Question: I have designed a sql query to run some stats against 6500 inspectors but it is taking too long. There are many other select queries in sql but they are running okay but the "TotalVisitsWithAtLeastOneReport" select is running very very slow.
Requirements:
-
Tables:
'''
Inspectors: InspectorID
InspectionScope: ScopeID, InspectorID (FK)
Visits: VisitID, VisitDate ScopeID (FK)
VisitsDoc: DocID, DocType, VisitID (FK)
'''
SQL:
'''
DECLARE
@DateFrom90 date, @DateTo date, @DateFrom180 date, @DateFrom date;
SELECT @DateTo = CAST(GETDATE() AS DATE)
,@DateFrom90 = CAST(GETDATE() - 90 AS DATE)
,@DateFrom180 = CAST(GETDATE() - 180 AS DATE)
DECLARE @Inspectors TABLE (
InspectorID int,
InspectorGrade int,
DateFrom date,
DateTo date
);
insert into @inspectors (
InspectorID ,
InspectorGrade,
DateFrom ,
DateTo
)
select tmp.InspectorID , tmp.InspectorGrade
,case when tmp.VisitWithReport = 0 then @DateFrom180 else @DateFrom90 end StartDate
,@DateTo EndDate
from
(
select i.InspectorID , i.InspectorGrade
,VisitWithReport = (select COUNT(v.visitid)
from visits v
inner join InspectionScope s on s.ScopeID = v.ScopeID
where v.ReportStandard not in (0,9) and v.VisitType = 1
and v.VisitDate BETWEEN @DateFrom90 and @DateTo
and s.InspectorID = i.InspectorID)
from inspectors i
) tmp;
SELECT i.InspectorID , i.InspectorGrade
,TotalVisitsWithAtLeastOneReport = (select COUNT(distinct v.visitID)
from Visits v
inner join InspectionScope s on s.ScopeID = v.ScopeID
inner join VisitDocs vd on vd.VisitID = v.VisitID
where vd.DocType IN (1,2,13) and s.InspectorID = i.InspectorID
and v.VisitDate BETWEEN i.DateFrom and i.DateTo
)
from @Inspectors i
'''

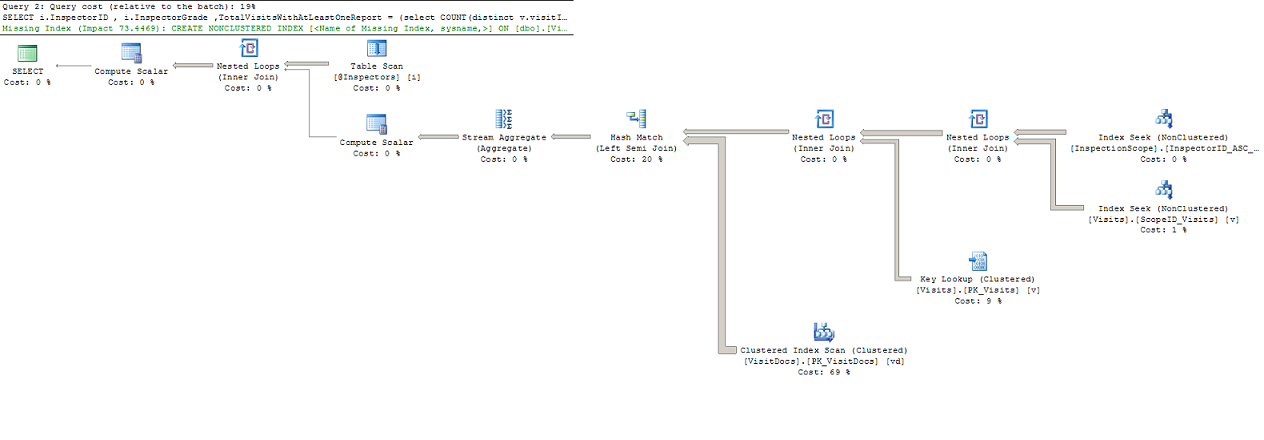
Answer: I have checked my sql in query tunning advisor and after creating following non cluster indexes, sql script is now taking only two to three seconds to execute. I will test this more and will see if it is not going to effect other part of the system before implementing in live.
'''
CREATE NONCLUSTERED INDEX [DocType_VisitID] ON [dbo].[VisitDocs]
(
[DocType] ASC,
[VisitID] ASC
)WITH (SORT_IN_TEMPDB = OFF, IGNORE_DUP_KEY = OFF, DROP_EXISTING = OFF, ONLINE = OFF) ON [PRIMARY]
'''